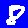
Digit: 8